Question: I've decided to make a toy application in which I resize a table of labels by adding rows/cols of elements to GtkGrid.
When adding a new element to the GtkGrid from inside a button callback function, the grid widget updates its size, but fails to update the contents.
'''
#include <gtk/gtk.h>
static void kaboom(GtkWidget*, gpointer);
static void minusVert(GtkWidget*, gpointer);
static void plusVert(GtkWidget*, gpointer);
static int x = 1;
static int y = 1;
int main(int argc, char** argv) {
GtkWidget* window, *subs, *buts, *grid, *button;
gtk_init(&argc, &argv);
window = gtk_window_new(GTK_WINDOW_TOPLEVEL);
gtk_window_set_title(GTK_WINDOW(window), "Playground!!");
gtk_widget_set_size_request(window, 200, 50);
g_signal_connect(G_OBJECT(window), "destroy", G_CALLBACK(kaboom), NULL);
subs = gtk_paned_new(GTK_ORIENTATION_VERTICAL);
gtk_container_add(GTK_CONTAINER(window), subs);
grid = gtk_grid_new();
gtk_paned_pack1(GTK_PANED(subs), grid, true, false);
gtk_grid_set_row_homogeneous(GTK_GRID(grid), true);
gtk_grid_set_column_homogeneous(GTK_GRID(grid), true);
gtk_grid_attach(GTK_GRID(grid), gtk_label_new("x"), 0, 0, 1, 1);
buts = gtk_grid_new();
gtk_paned_pack2(GTK_PANED(subs), buts, false, false);
gtk_grid_set_row_homogeneous(GTK_GRID(grid), true);
gtk_grid_set_column_homogeneous(GTK_GRID(buts), true);
gtk_grid_attach(GTK_GRID(buts), gtk_label_new("Vertical"), 0, 0, 2, 1);
button = gtk_button_new_with_label("-");
g_signal_connect(G_OBJECT(button), "clicked", G_CALLBACK(minusVert), grid);
gtk_grid_attach(GTK_GRID(buts), button, 0, 1, 1, 1);
button = gtk_button_new_with_label("+");
g_signal_connect(G_OBJECT(button), "clicked", G_CALLBACK(plusVert), grid);
gtk_grid_attach(GTK_GRID(buts), button, 1, 1, 1, 1);
gtk_grid_attach(GTK_GRID(buts), gtk_label_new("Horizontal"), 2, 0, 2, 1);
button = gtk_button_new_with_label("-");
gtk_grid_attach(GTK_GRID(buts), button, 2, 1, 1, 1);
button = gtk_button_new_with_label("+");
gtk_grid_attach(GTK_GRID(buts), button, 3, 1, 1, 1);
gtk_widget_show_all(window);
gtk_main();
return 0;
}
static void kaboom(GtkWidget* window, gpointer data) {
gtk_main_quit();
}
static void minusVert(GtkWidget *button, gpointer data) {
if (y > 1) {
// Remove all the elems in the last row
for (int i = 0; i < x; ++i) {
gtk_widget_destroy(gtk_grid_get_child_at(GTK_GRID(data), i, y - 1));
}
--y;
}
}
static void plusVert(GtkWidget *button, gpointer data) {
for (int i = 0; i < x; ++i) {
// Add the new row
gtk_grid_attach(GTK_GRID(data), gtk_label_new("x"), i, y, 1, 1);
}
++y;
}
'''
The screenshots before and after:

My question is: how can I make the new labels attached to the 'GtkGrid' visible?
Notes: I'm using C++, but not GTKmm, because I'm working my way through a book written for GTK+. Even if ported to pure C the application behaves the same.
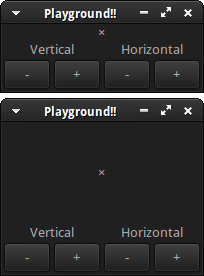
Answer: When you create widgets, those are not shown by default. You have to tell them to do so. You can change the callback 'plusVert' for something like:
'''
static void plusVert(GtkWidget *button, gpointer data) {
for (int i = 0; i < x; ++i) {
GtkWidget *label = gtk_label_new("x");
gtk_grid_attach(GTK_GRID(data), label, i, y, 1, 1);
gtk_widget_show(label);
}
++y;
}
'''
See <URL>.